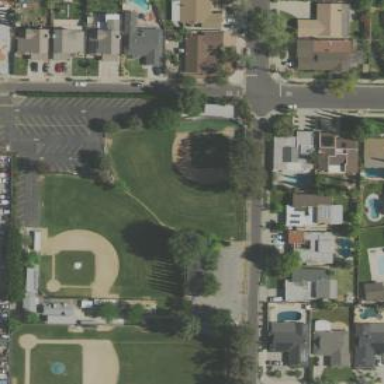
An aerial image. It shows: Baseball pitch for leisure land.